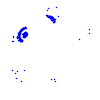
Particle: electron